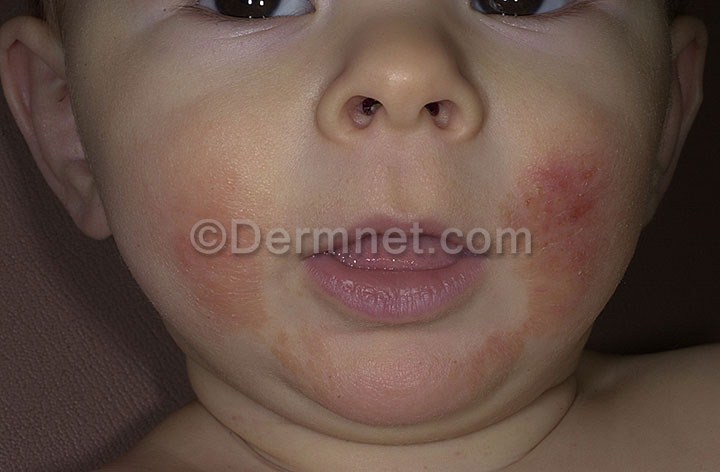
Disease: Atopic Dermatitis Photos